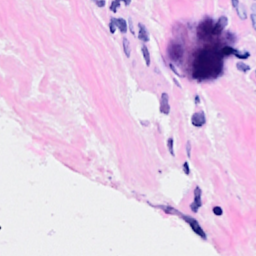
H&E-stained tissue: Breast